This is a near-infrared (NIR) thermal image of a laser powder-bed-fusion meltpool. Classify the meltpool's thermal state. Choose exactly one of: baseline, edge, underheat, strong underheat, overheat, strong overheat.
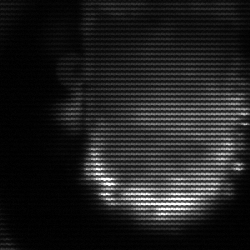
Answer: baseline